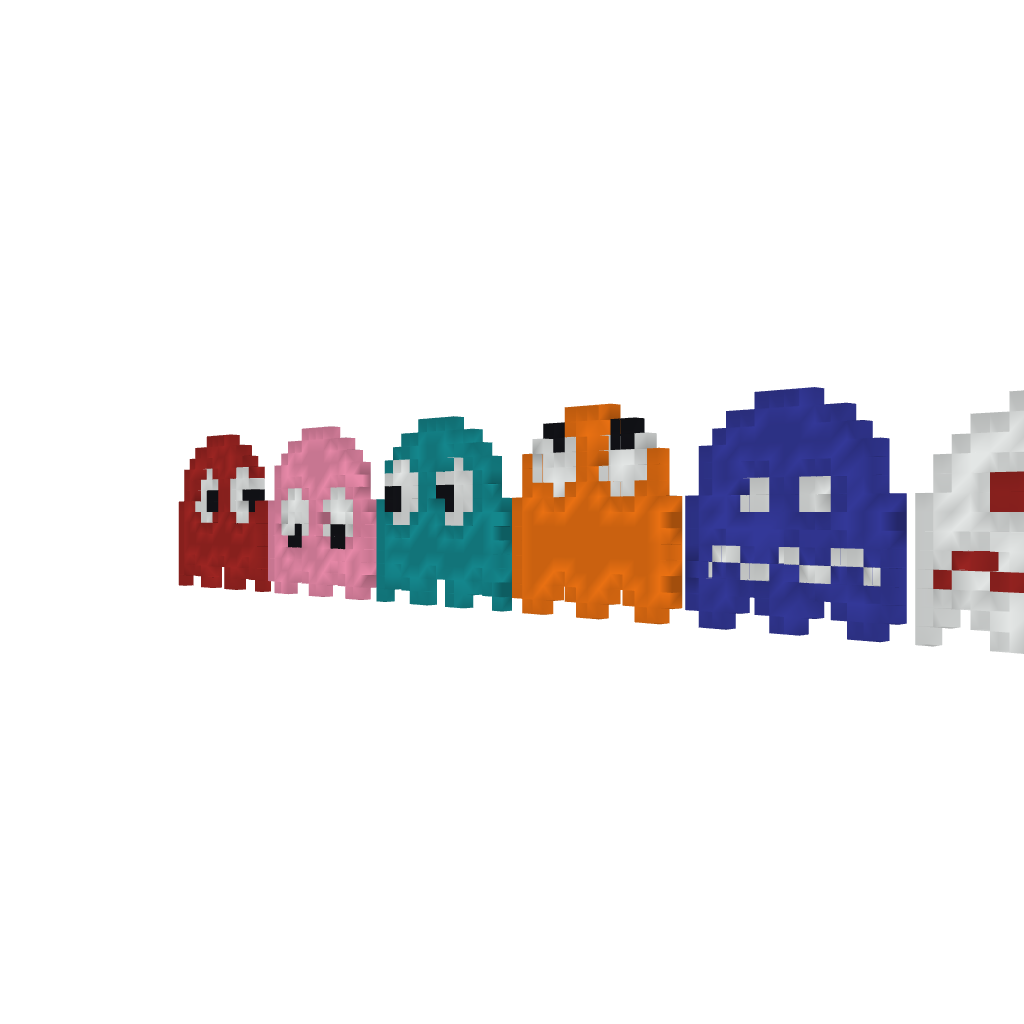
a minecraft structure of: Pac-man Ghosts